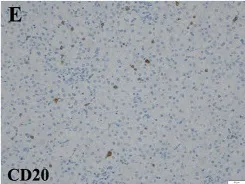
Light microscopic images of the liver biopsy specimen obtained at 1.5 months of age. (D) Most of the infiltrating inflammatory cells were CD68-positive macrophages. The scale bar represents 50 mum.
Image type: pathology (immunostaining)